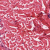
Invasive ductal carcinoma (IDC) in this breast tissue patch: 0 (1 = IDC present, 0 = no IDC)